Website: walmart
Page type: receipt
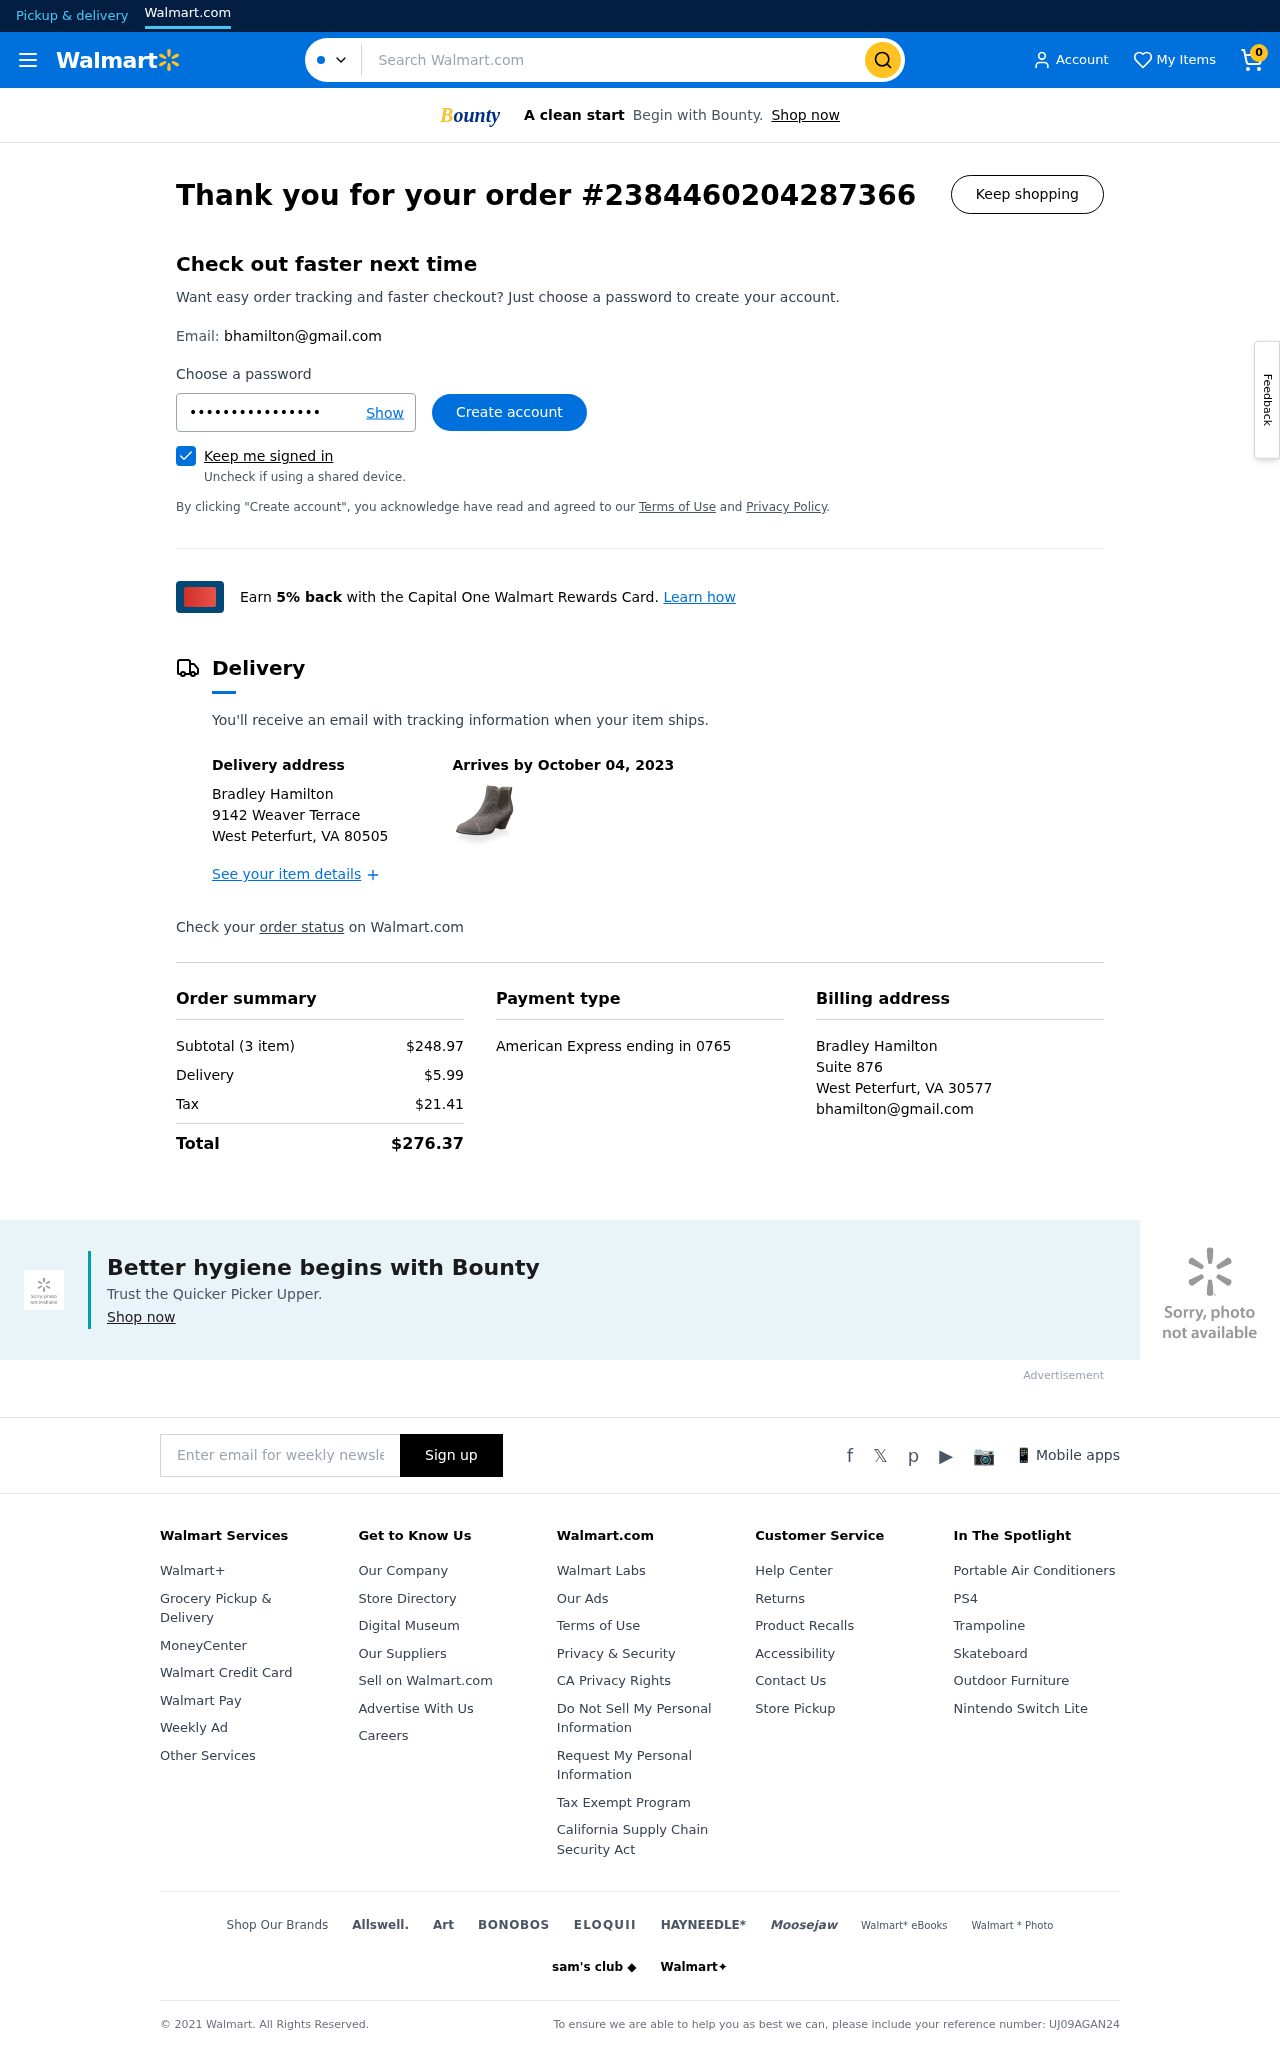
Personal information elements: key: PII_CARD_LAST4
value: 0765
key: PII_CARD_TYPE
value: American Express
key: PII_CITY_STATE_ZIP
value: West Peterfurt, VA 80505
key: PII_CITY_STATE_ZIP2
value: West Peterfurt, VA 30577
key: PII_EMAIL
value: bhamilton@gmail.com
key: PII_EMAIL2
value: bhamilton@gmail.com
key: PII_FULLNAME
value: Bradley Hamilton
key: PII_FULLNAME2
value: Bradley Hamilton
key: PII_STREET
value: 9142 Weaver Terrace
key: PII_STREET2
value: Suite 876
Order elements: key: ORDER_NUM_ITEMS
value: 0
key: ORDER_ID
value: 2384460204287366
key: ORDER_DELIVERY_DATE
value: October 04, 2023
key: ORDER_NUM_ITEMS
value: Subtotal (3 item)
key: ORDER_SUBTOTAL
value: $248.97
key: ORDER_SHIPPING_COST
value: $5.99
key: ORDER_TAX
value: $21.41
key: ORDER_TOTAL
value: $276.37
Search elements: key: HEADER_SEARCH
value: Search Walmart.com